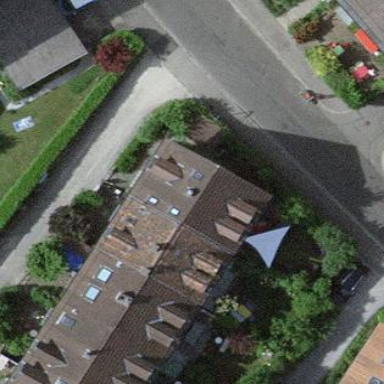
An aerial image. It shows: Gabled terrace building with the roof oriented across.